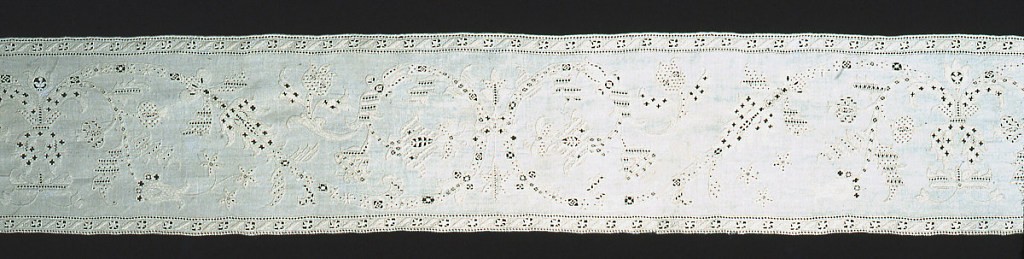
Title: Band
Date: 17th century
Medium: linen Technique: plain weave with cutwork, withdrawn element work, and embroidery
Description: Band or border of white linen with elaborate, symmetrically arranged design of vine and flowers, in cut work, drawn work and embroidery.